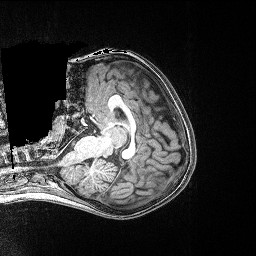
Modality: T1w
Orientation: axial